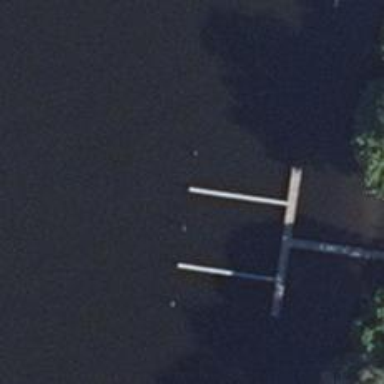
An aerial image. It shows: Man-made pier.